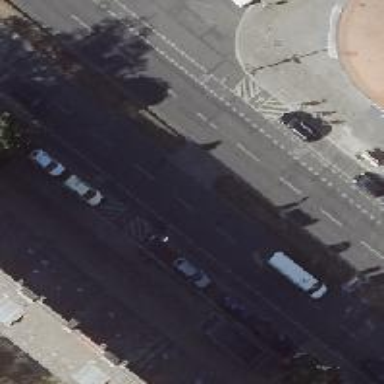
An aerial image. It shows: Footway located on traffic island.